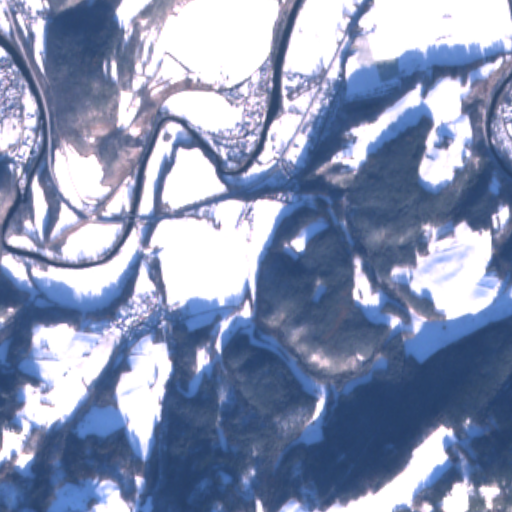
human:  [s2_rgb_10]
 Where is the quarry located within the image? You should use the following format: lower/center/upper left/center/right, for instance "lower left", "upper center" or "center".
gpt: The quarry is located in the upper left of the image.
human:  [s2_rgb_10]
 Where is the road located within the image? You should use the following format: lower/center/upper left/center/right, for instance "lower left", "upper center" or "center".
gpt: There is no road in the image.